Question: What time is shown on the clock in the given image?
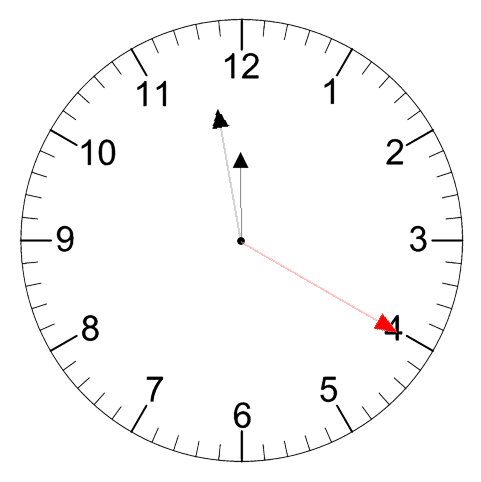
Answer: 11:58:20